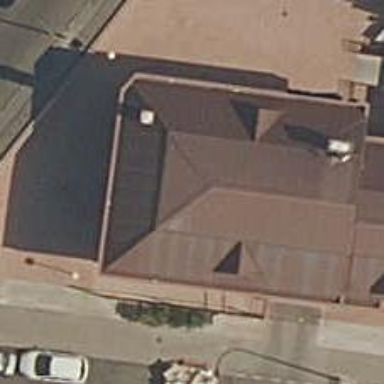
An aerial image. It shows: Restaurant.